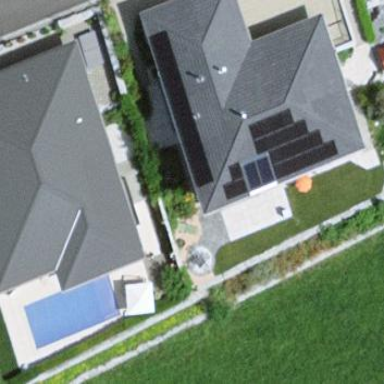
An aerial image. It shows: Simple house.